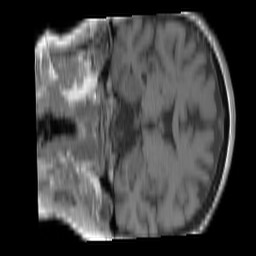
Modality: T1w
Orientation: coronal
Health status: ill
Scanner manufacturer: siemens
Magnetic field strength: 3 T
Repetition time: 0.4 s
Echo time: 0.00246 s